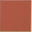
Piece: xx